Field crop: maize
Growth stage: 1
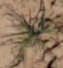
Species: lolium